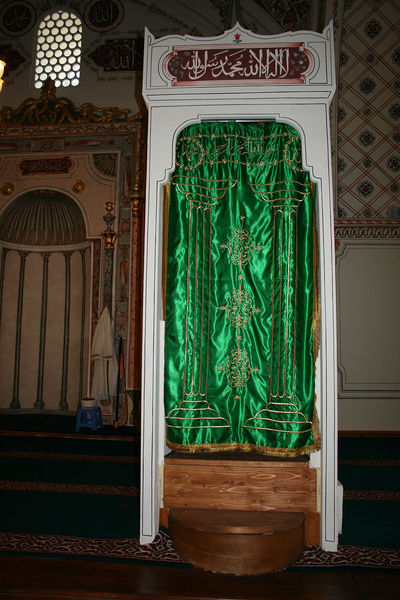
Titel: Dschumaja Dschamija
Institution: Plovdiv
Schlagwörter: grün, fenster, holz, kirche, stoff, modern, ornamente, glänzend, fotografie, moschee, orient, beten, gebet, kanzel, israel, jerusalem, islam, grüm, iran, irak, stodd, mihrab, michrab, mosque